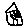
Label: house